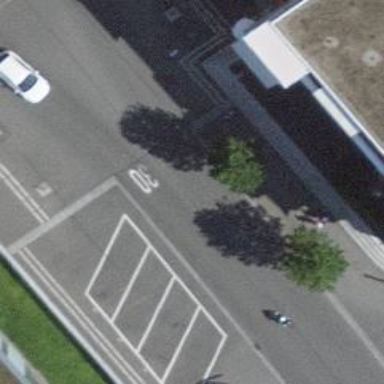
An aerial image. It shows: Primary highway with asphalt surface. There are separate sidewalks on both sides.